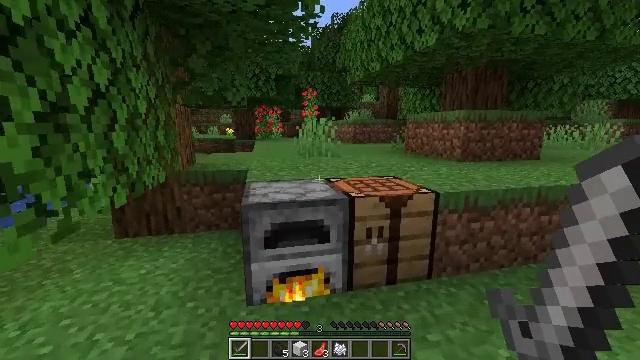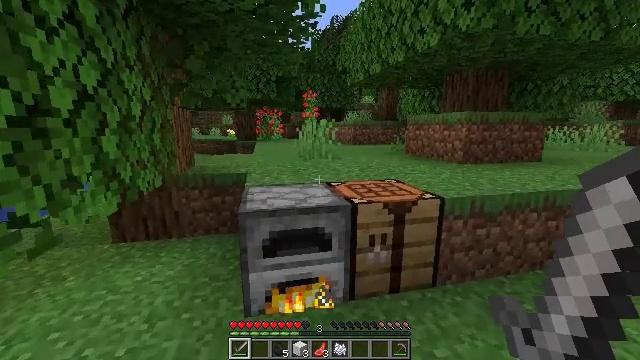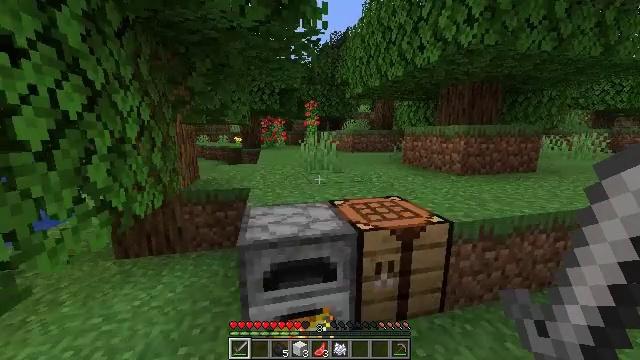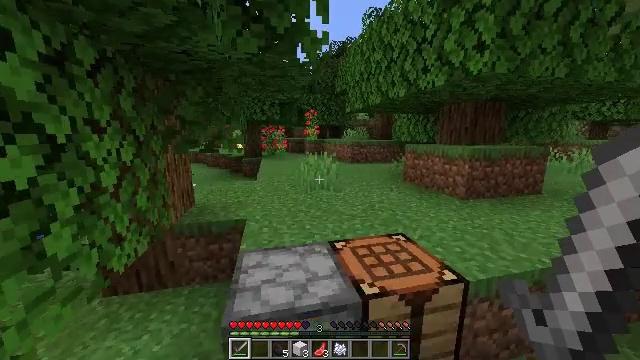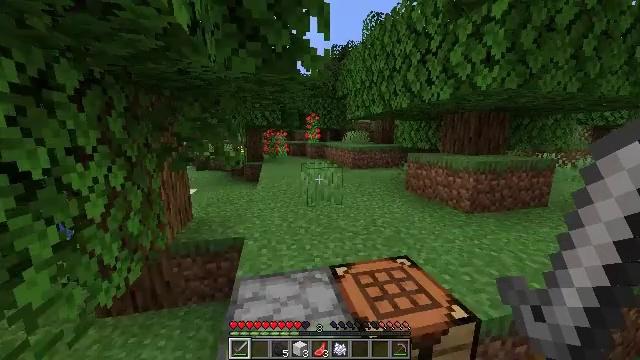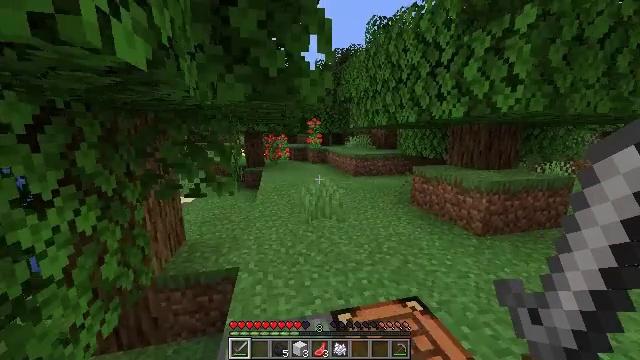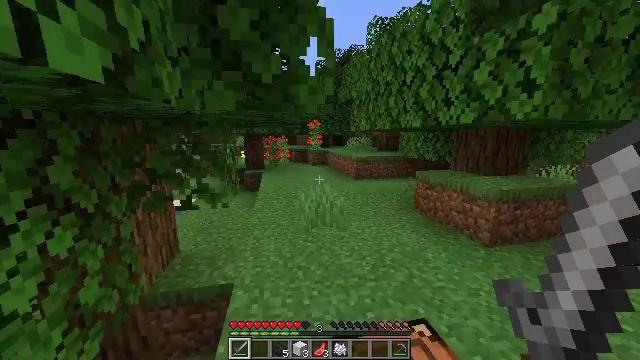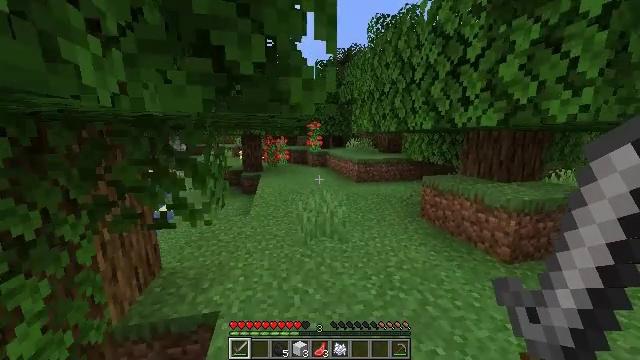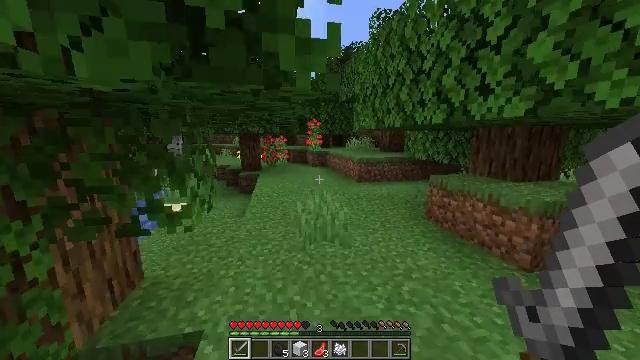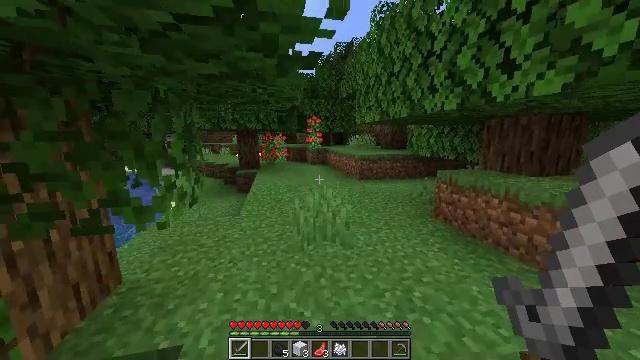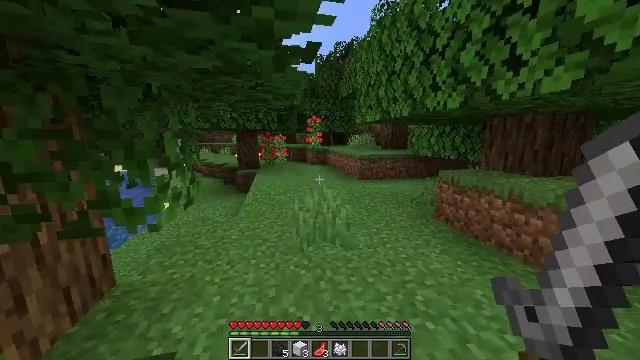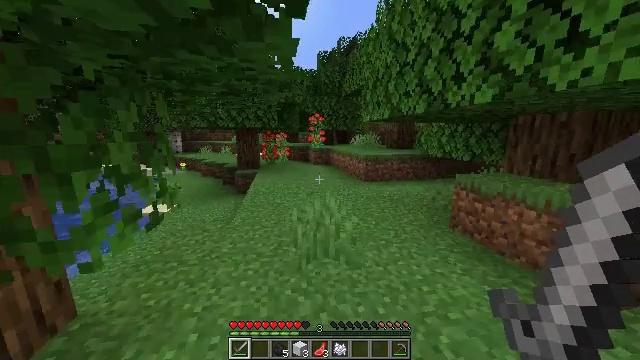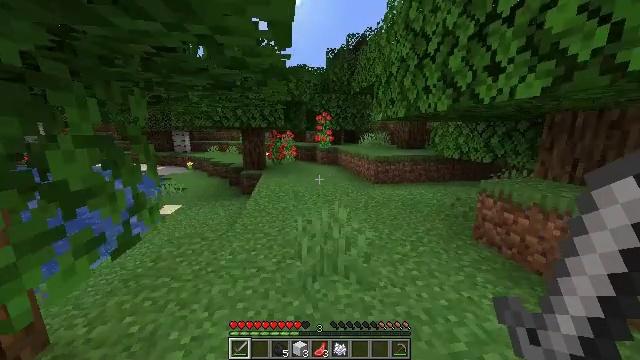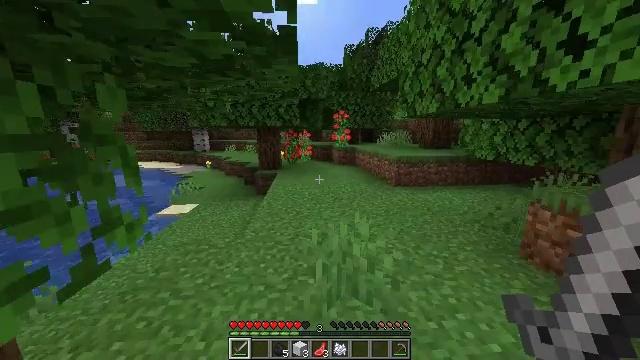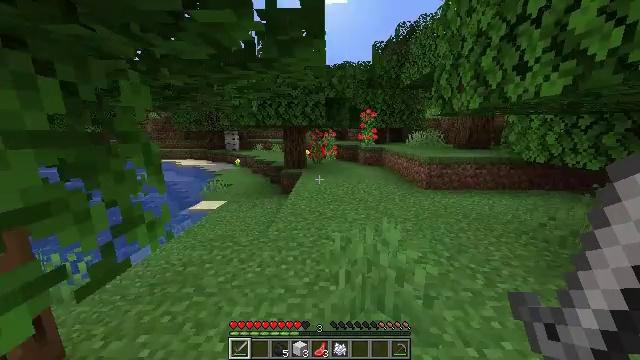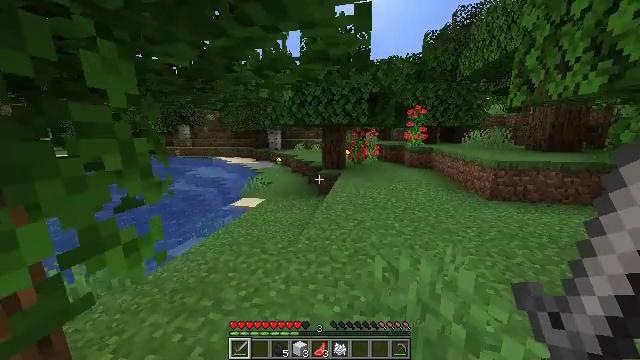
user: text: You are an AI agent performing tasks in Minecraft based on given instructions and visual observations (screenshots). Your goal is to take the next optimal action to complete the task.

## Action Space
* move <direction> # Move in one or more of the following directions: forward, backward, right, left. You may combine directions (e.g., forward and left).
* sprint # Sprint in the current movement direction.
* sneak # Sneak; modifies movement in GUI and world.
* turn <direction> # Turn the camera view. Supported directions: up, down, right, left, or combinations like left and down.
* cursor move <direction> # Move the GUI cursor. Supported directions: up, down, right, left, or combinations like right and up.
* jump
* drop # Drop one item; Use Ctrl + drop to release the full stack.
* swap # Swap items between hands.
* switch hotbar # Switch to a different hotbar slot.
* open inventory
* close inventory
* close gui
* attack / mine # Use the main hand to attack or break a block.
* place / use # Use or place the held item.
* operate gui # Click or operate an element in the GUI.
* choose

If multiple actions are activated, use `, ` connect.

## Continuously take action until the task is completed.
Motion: motion action
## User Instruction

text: Kill the salmon.
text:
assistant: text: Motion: move forward
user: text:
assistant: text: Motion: move forward, jump
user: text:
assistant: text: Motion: move forward, jump
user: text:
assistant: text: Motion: move forward, jump
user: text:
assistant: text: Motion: move forward, jump
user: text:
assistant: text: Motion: move forward, jump
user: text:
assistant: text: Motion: move forward, jump
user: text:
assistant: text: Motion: move forward
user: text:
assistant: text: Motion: move forward
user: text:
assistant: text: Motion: move forward
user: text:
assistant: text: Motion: move forward
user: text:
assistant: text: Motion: move forward, turn left
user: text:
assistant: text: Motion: move forward, turn left
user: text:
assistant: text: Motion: move forward, turn left
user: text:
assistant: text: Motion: move forward, turn left
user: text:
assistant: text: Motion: move forward, turn left
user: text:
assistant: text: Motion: move forward, turn left
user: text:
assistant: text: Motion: move forward, turn left
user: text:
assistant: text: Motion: move forward
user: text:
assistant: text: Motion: move forward
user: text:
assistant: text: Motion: move forward and move right, turn left
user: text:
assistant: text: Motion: move forward and move right, turn left
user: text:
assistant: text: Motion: move forward and move right, turn left
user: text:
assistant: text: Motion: move forward and move right, turn left
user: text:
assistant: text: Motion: move forward and move right, turn left
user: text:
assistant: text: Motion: move forward and move right, turn left
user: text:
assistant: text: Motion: move forward
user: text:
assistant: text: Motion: move forward
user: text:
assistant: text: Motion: move forward
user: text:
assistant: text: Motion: move forward